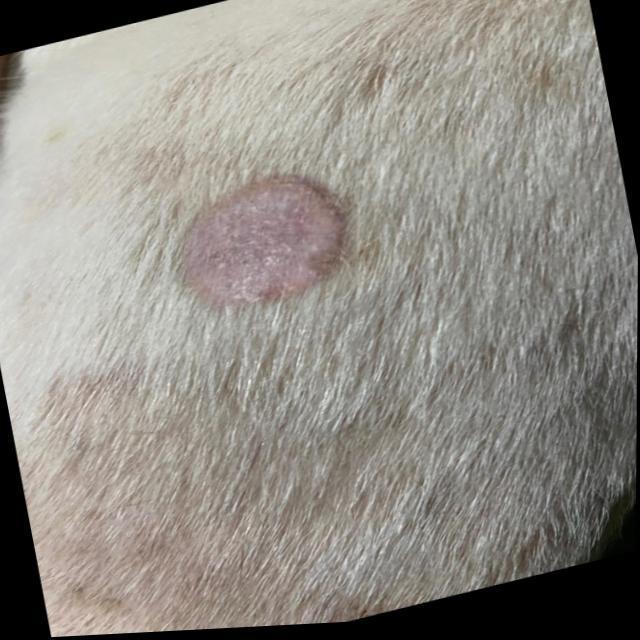
Canine ringworm (Dermatophytosis) — fungal infection caused by Microsporum or Trichophyton. Presents with circular alopecia, scaling, crusting, and broken hairs.